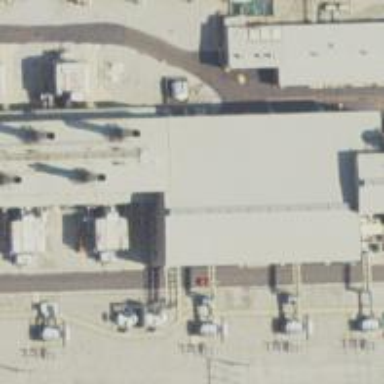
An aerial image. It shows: Gas turbine generator is in use.